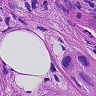
Metastatic tissue present: yes